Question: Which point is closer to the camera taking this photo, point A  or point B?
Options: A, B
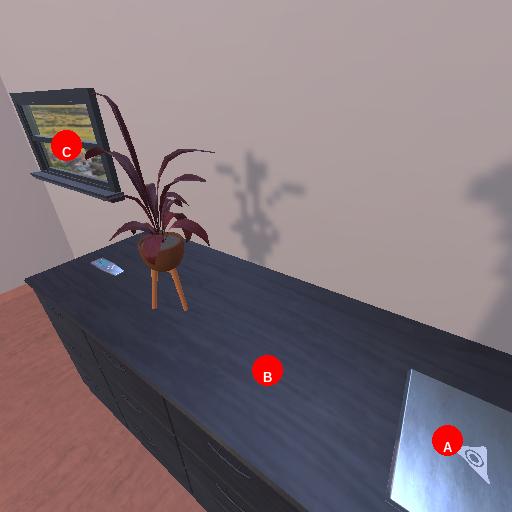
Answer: A